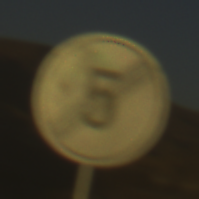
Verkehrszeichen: EndeGeschwindigkeit5
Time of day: SunriseSunset
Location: Outdoor (Nature)
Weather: Clear
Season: NotSpecified
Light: Natural